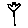
Label: flower